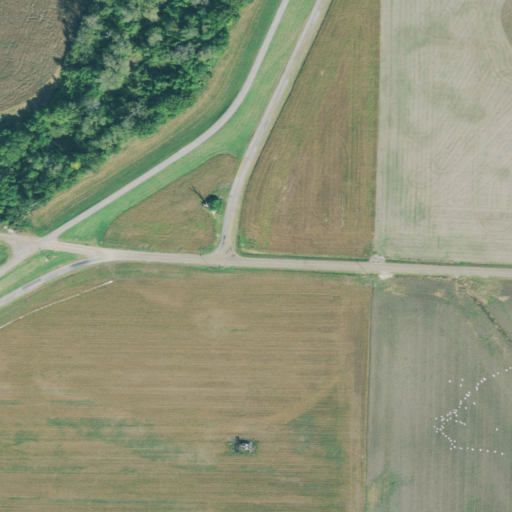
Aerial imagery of plain(s) in Tennessee named Peacock Field containing cultivated crops, open development, woody wetlands, medium intensity development, and low intensity development